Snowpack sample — Snodgrass Mountain, Crested Butte, Colorado (2/4/25, 12:06 PM MST)
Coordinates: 38.923, -106.968
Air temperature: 35 °F
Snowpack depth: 80 cm
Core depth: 10 cm
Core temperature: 32 °F
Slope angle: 14°, slope face: 78°
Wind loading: low
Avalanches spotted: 0
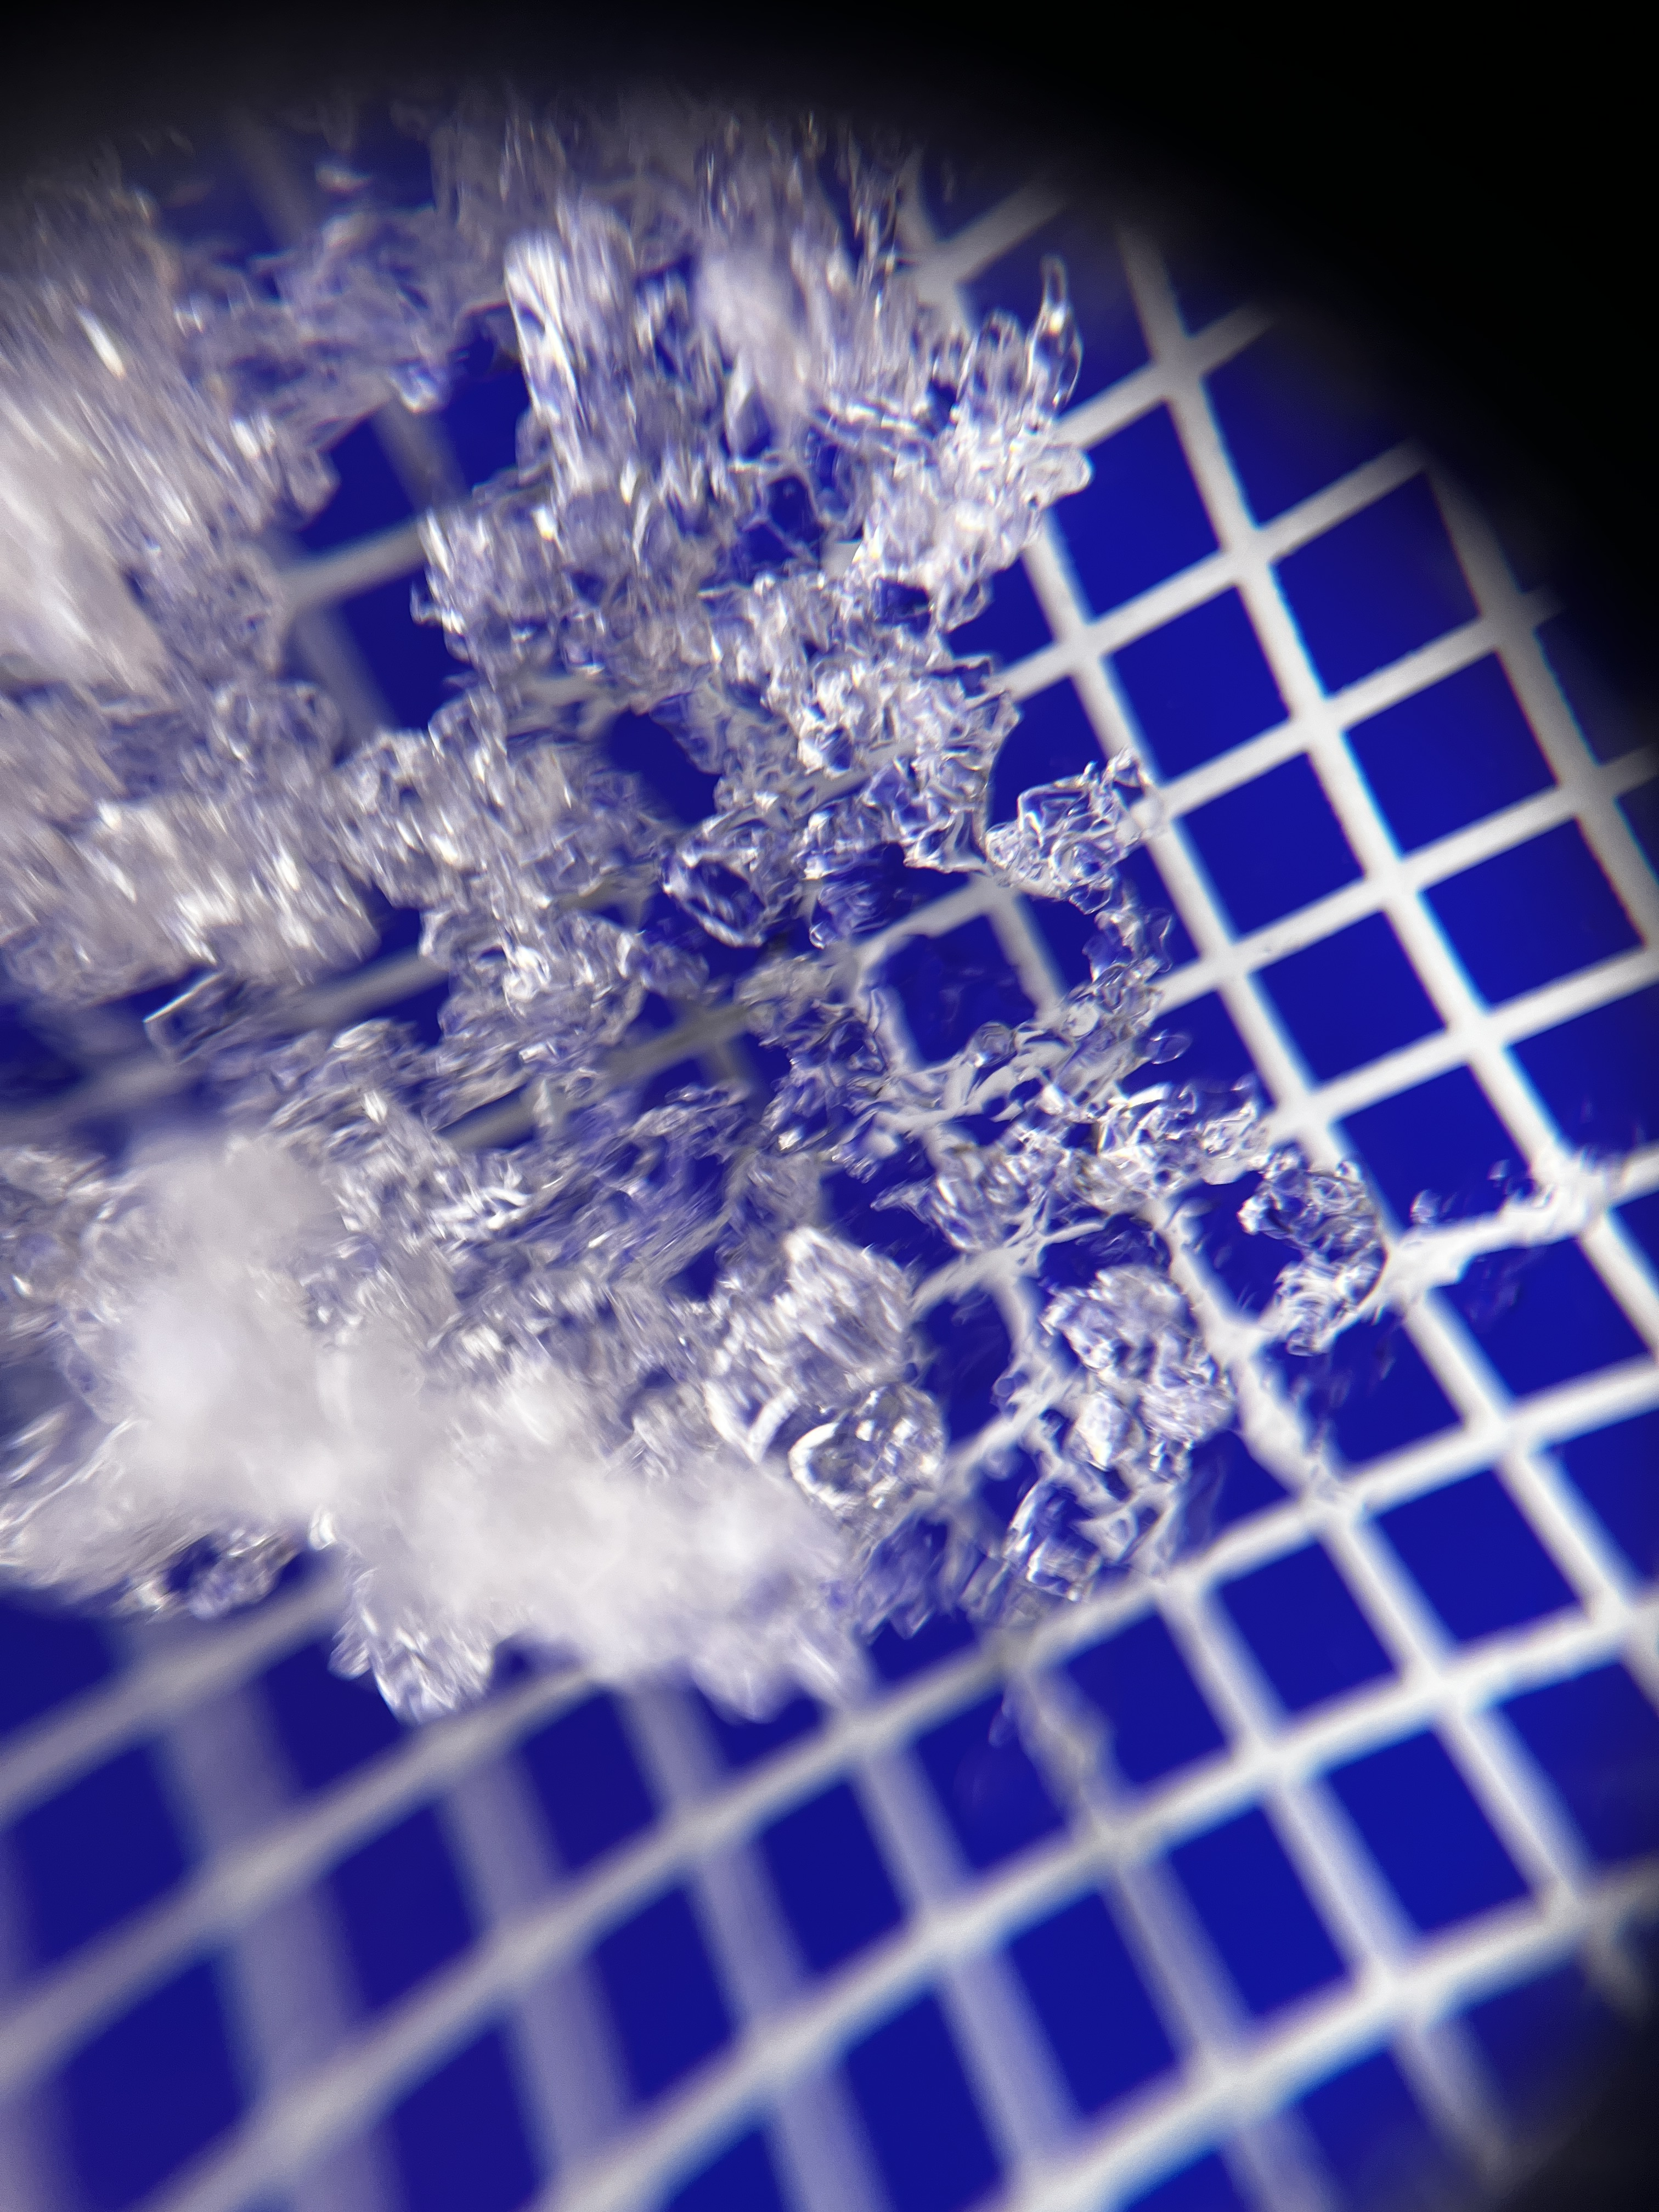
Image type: magnified_profile
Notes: No avalanches nearby, unusually warm weather for the last month reported by residents, Collected 25 yards from treeline